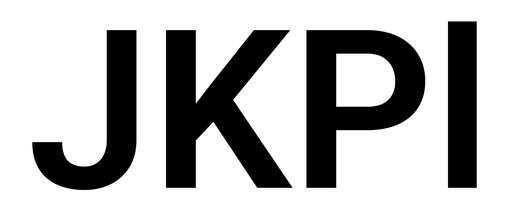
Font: Roboto_SemiBold